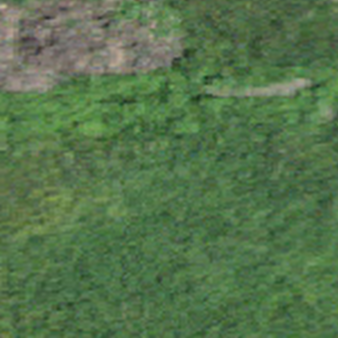
Label: other